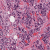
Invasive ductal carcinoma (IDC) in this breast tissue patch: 1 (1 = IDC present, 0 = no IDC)